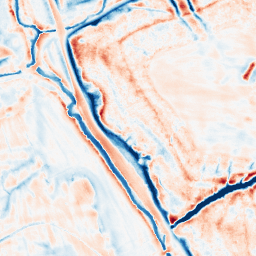
Category: edge_preserving
Decomposition family: bilateral
Decomposition parameters: d: 21
sigma_color: 50
sigma_space: 100
Upsampling method: regularized
Upsampling parameters: scale: 2
lambda_reg: 0.001
Upsampling scale: 2